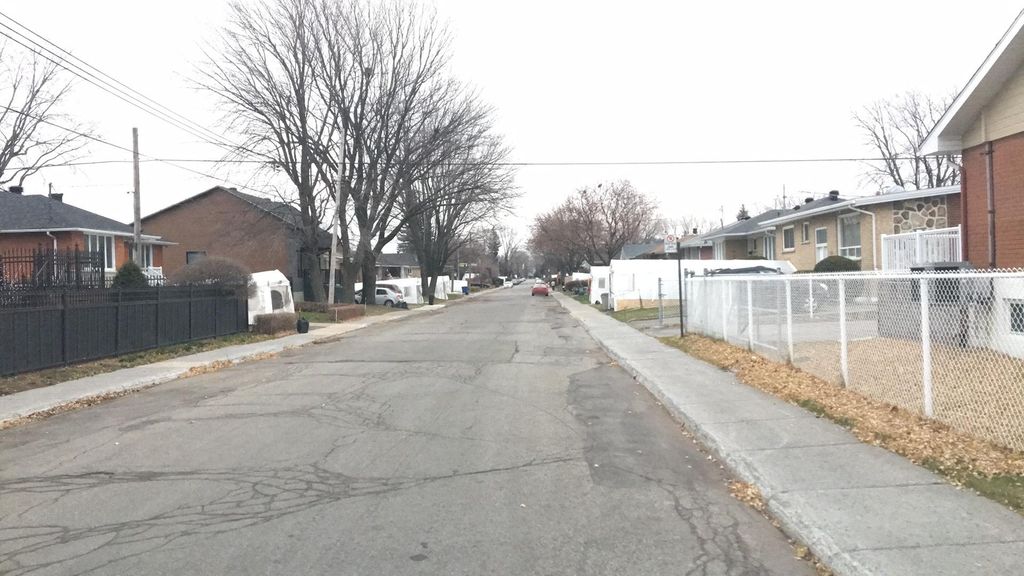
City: montreal